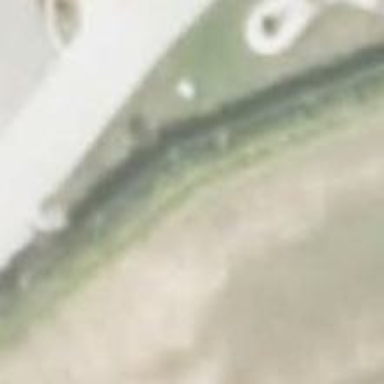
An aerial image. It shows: Fence is in the image.